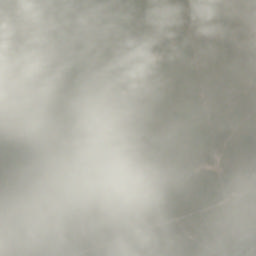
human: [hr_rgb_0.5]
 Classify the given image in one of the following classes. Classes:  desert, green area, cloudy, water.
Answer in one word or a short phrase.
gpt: cloudy